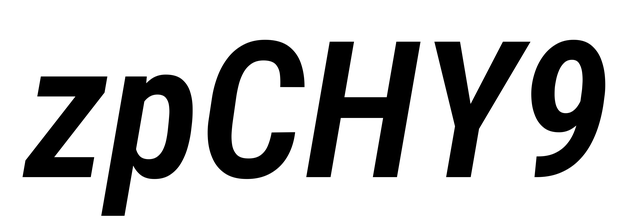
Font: Roboto-Italic_Condensed_SemiBold_Italic